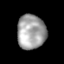
Tissue: lung
Cell type: Others
Senescence score: 0.1668
Nuclear area (px): 960
Mean DAPI intensity: 161.916